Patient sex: M
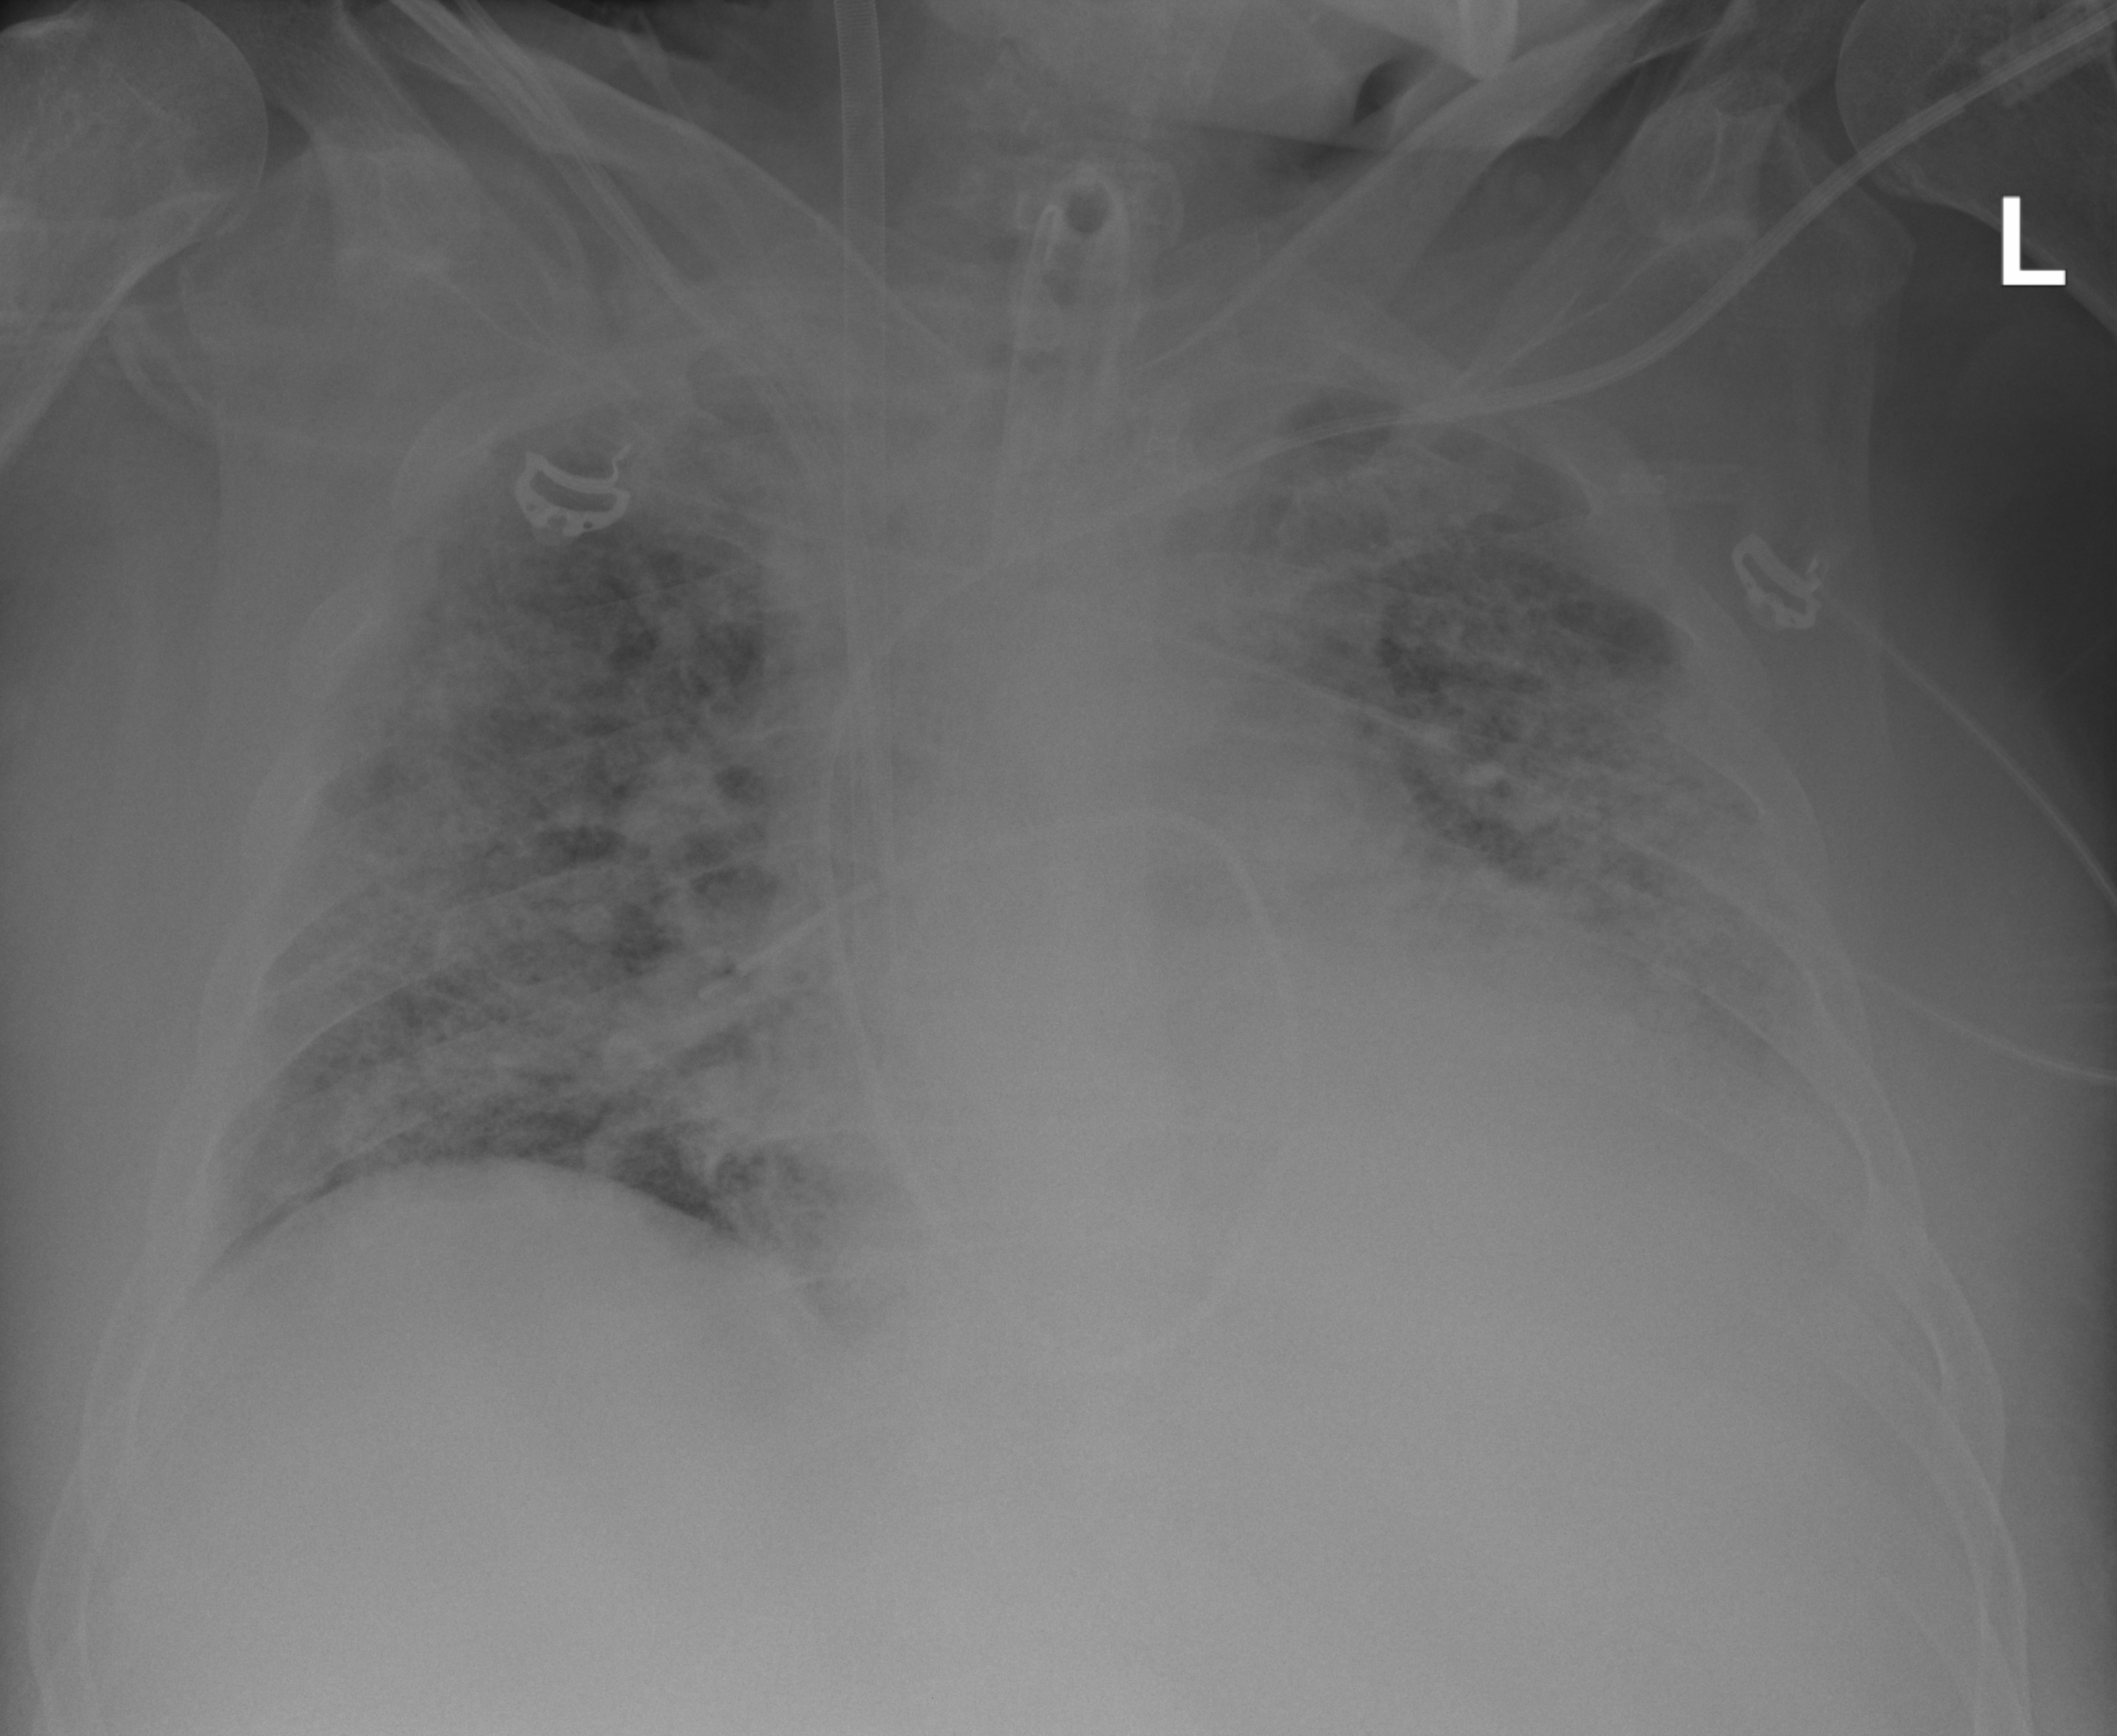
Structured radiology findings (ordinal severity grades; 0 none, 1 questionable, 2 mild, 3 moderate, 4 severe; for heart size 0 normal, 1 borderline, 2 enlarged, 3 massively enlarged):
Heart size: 2
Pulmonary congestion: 3
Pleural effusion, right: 2
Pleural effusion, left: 3
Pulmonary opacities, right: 4
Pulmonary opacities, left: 4
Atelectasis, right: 3
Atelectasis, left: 3